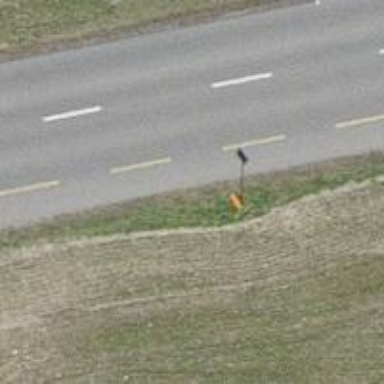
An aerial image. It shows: Pole with roof covering.